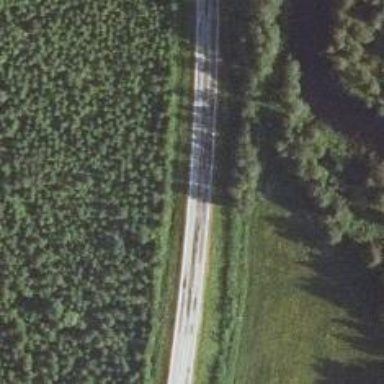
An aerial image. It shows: Primary highway.